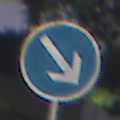
Verkehrszeichen: VorgeschriebeneVorbeifahrtRechts
Umgebung: Outdoor, Suburban
Tageszeit: Night
Wetter: PartlyCloudy
Licht: Artificial
Jahreszeit: NotSpecified
Kontrast: HighContrast